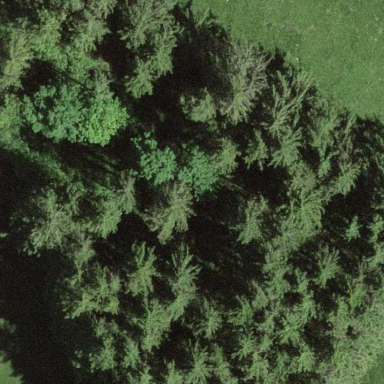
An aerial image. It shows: Evergreen needle-leaved forest.